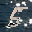
Label: 5